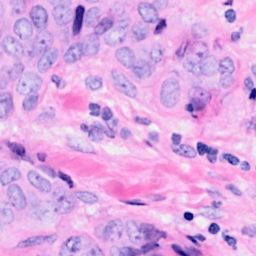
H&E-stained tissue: Breast